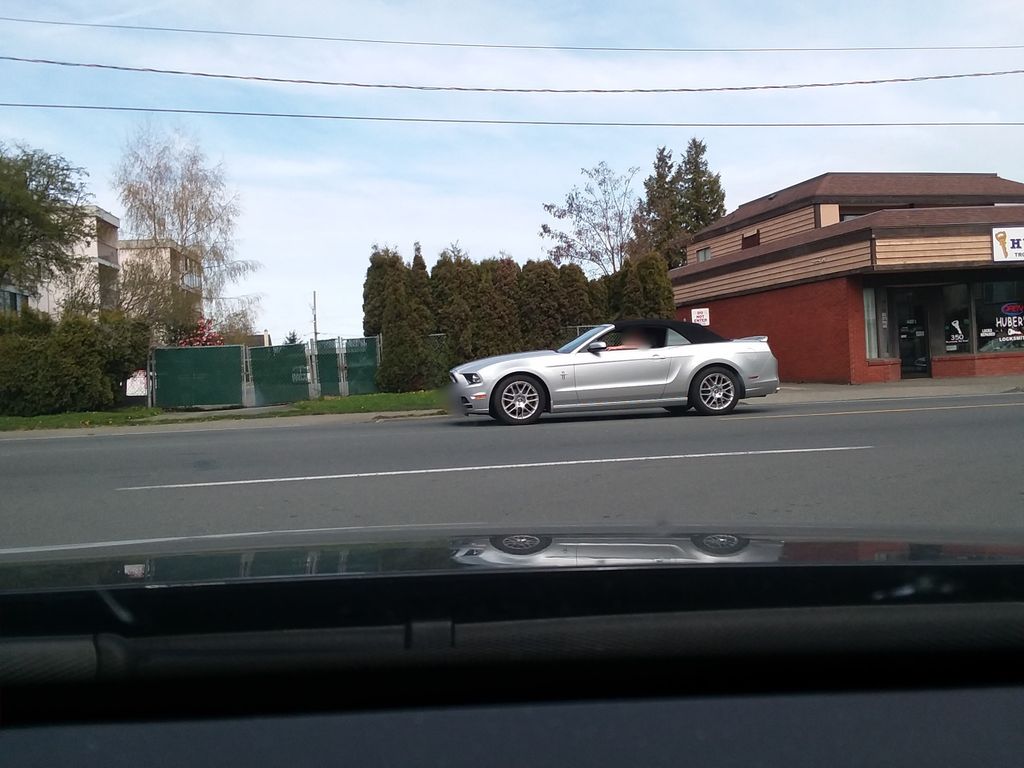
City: victoria